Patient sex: M
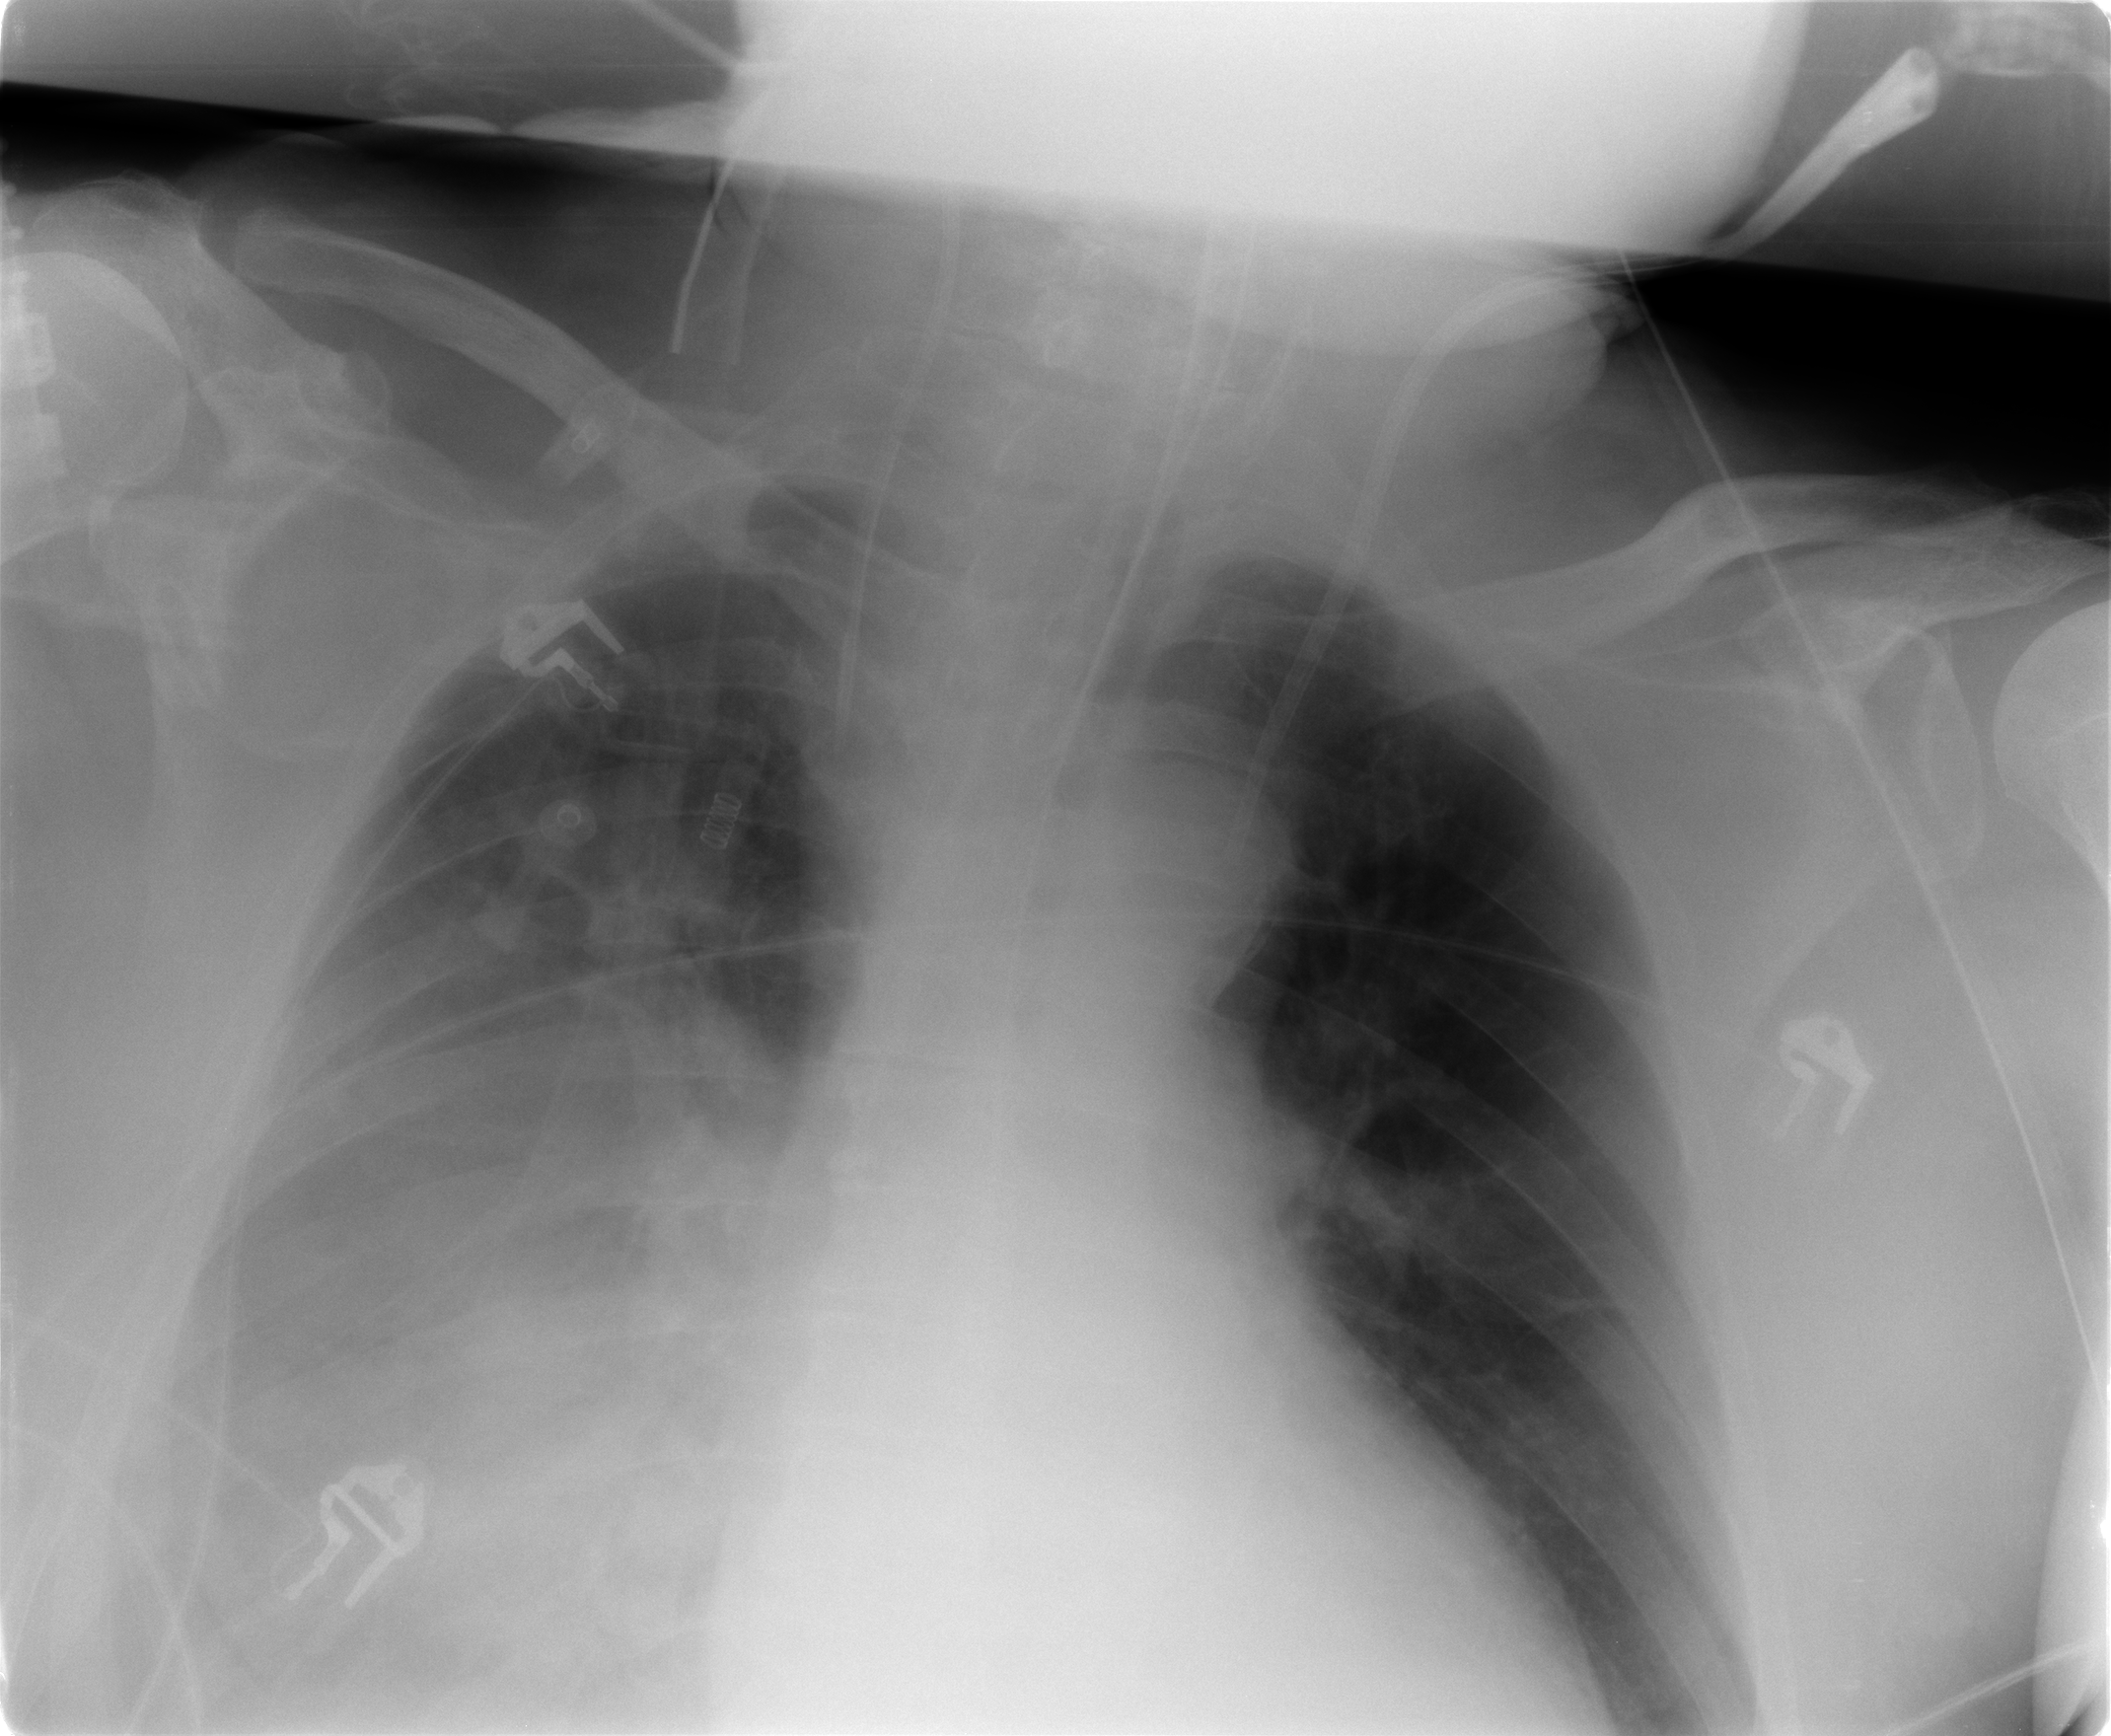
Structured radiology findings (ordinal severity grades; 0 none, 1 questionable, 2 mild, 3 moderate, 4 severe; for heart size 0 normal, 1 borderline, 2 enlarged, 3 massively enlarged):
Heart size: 0
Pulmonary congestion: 2
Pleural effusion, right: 3
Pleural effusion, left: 0
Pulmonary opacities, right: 3
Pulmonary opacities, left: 0
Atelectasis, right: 3
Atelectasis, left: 0